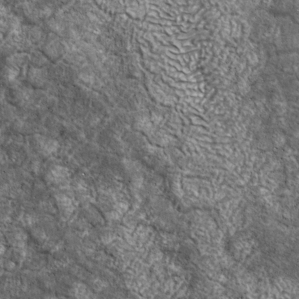
Label: non_frost